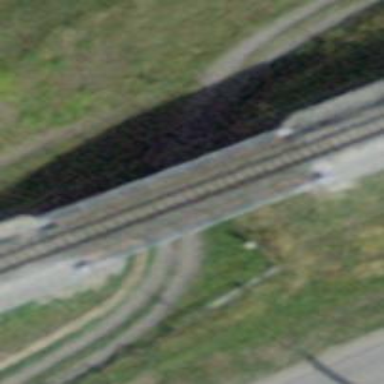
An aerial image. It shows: Track road with grade2 track type going through tunnel.